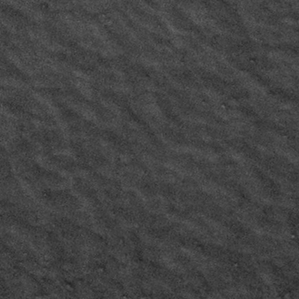
Label: frost